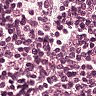
Metastatic tissue present: no